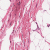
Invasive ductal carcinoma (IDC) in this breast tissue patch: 0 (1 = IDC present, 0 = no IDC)